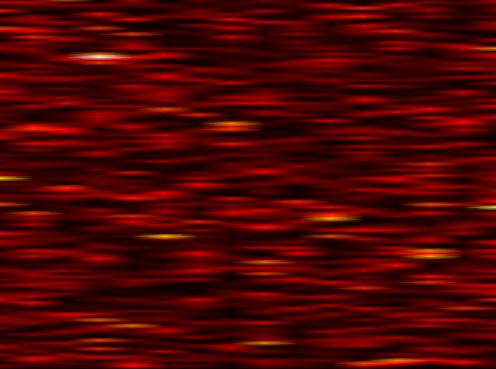
Label: FBMC